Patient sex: F
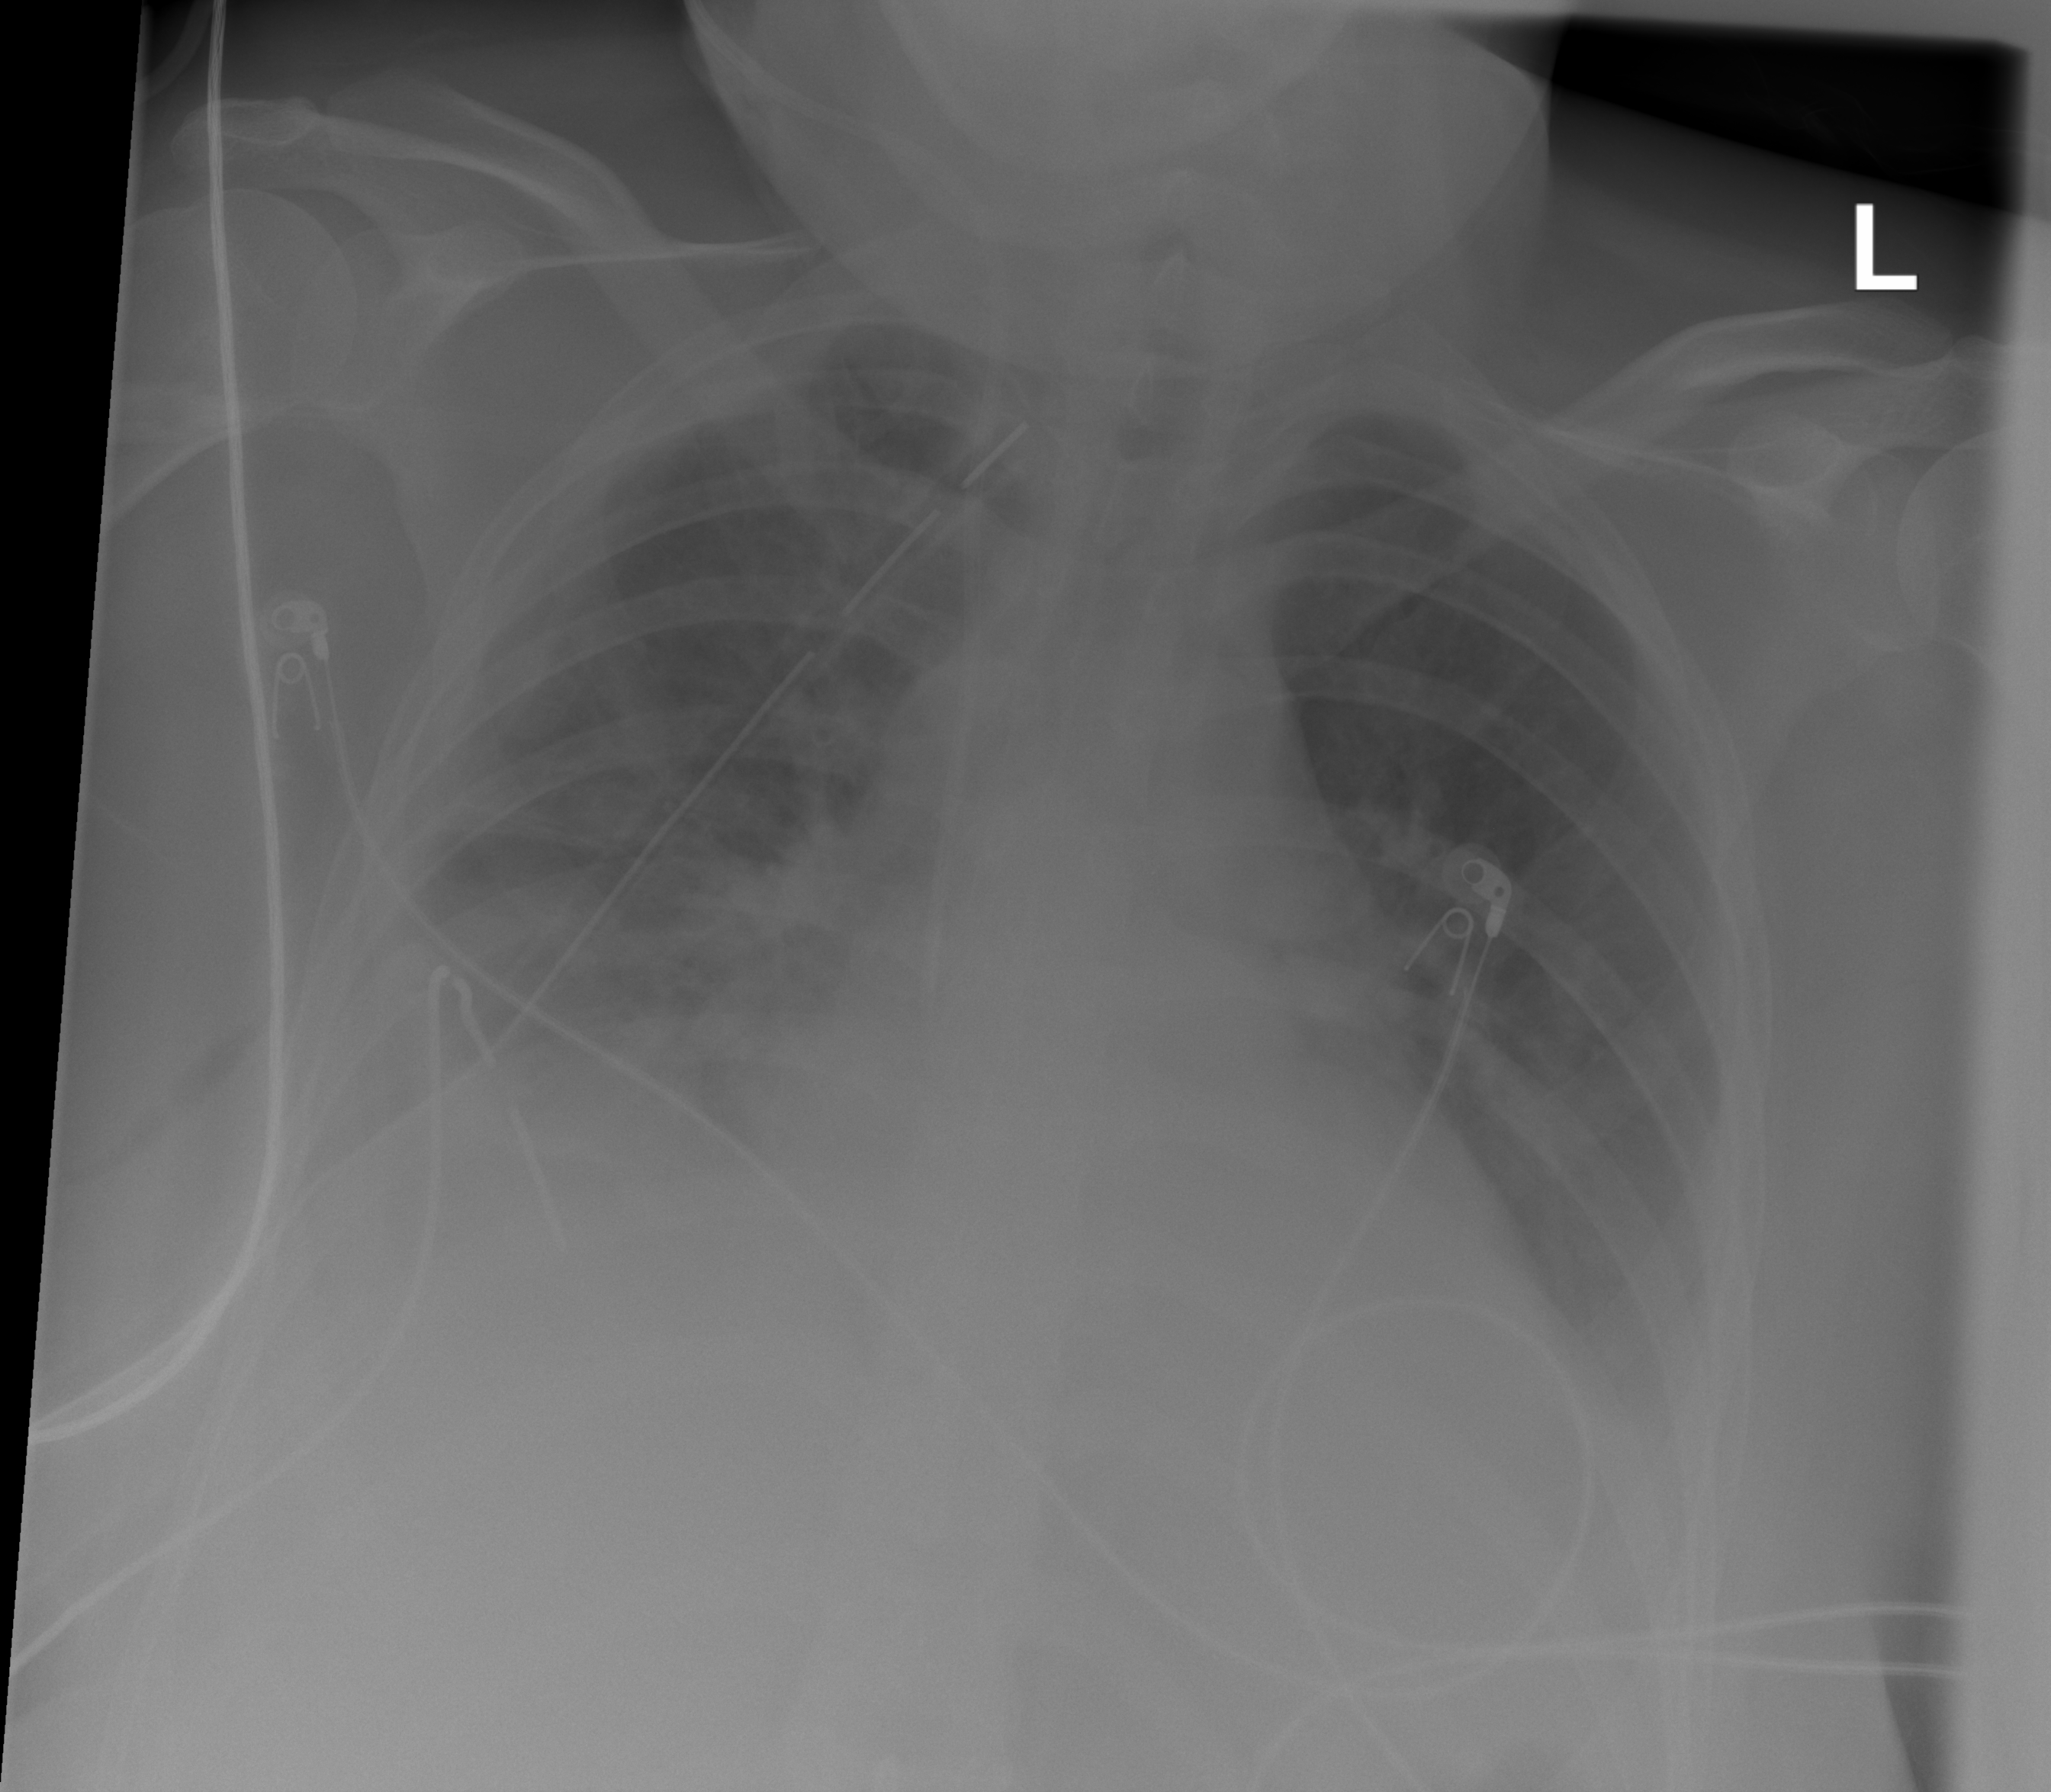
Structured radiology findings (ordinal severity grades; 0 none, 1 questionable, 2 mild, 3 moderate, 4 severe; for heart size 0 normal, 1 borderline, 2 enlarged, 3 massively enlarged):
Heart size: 2
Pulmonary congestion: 2
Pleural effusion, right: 3
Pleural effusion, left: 2
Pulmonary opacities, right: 2
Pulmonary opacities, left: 0
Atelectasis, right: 3
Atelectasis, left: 2